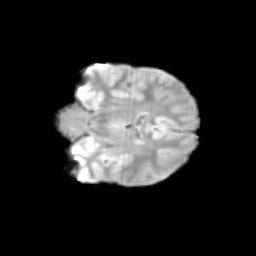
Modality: T2w
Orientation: coronal
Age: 9
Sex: male
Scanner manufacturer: siemens
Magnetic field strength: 3 T
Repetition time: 3.8 s
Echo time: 0.07 s